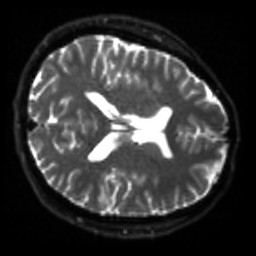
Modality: sbref
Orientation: axial
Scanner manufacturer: siemens
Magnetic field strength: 3 T
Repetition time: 4 s
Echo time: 0.0594 s